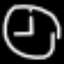
Label: clock